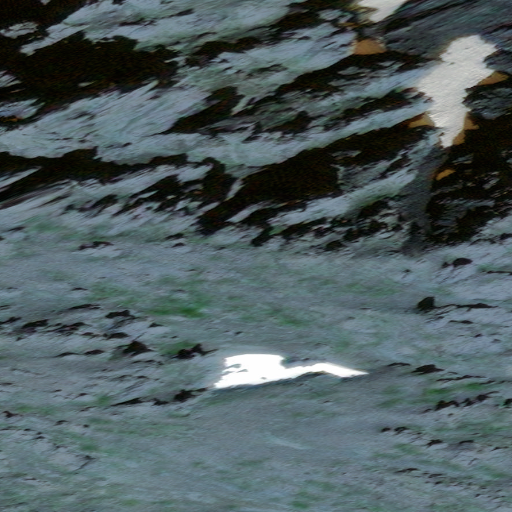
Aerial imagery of mountains in Alaska named Jade Mountains containing only unknown